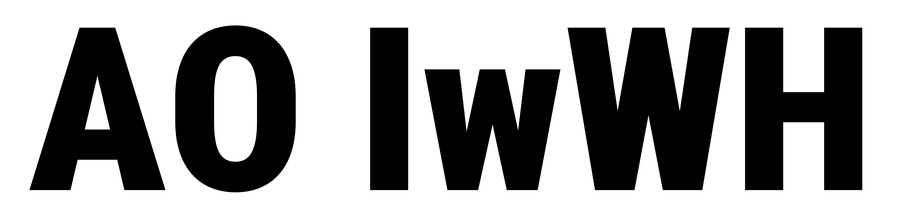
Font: Roboto_Condensed_Black